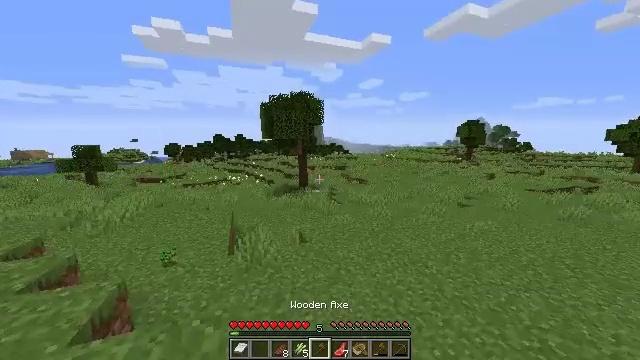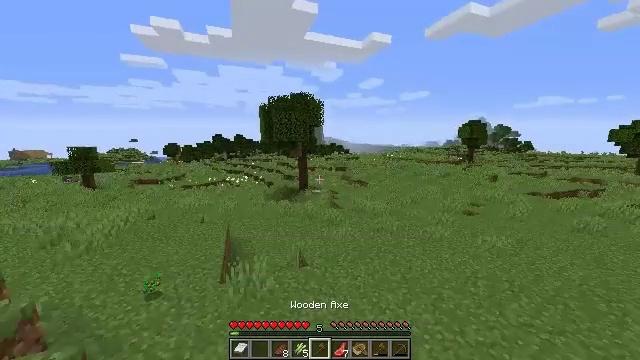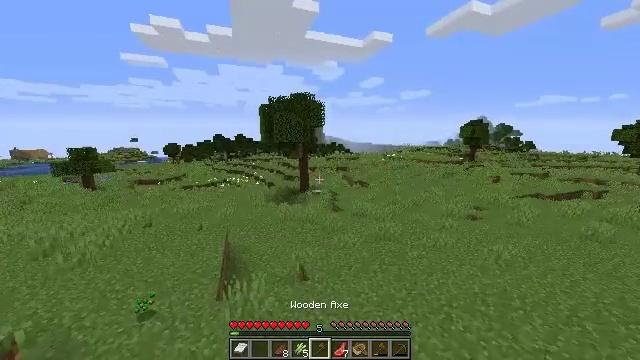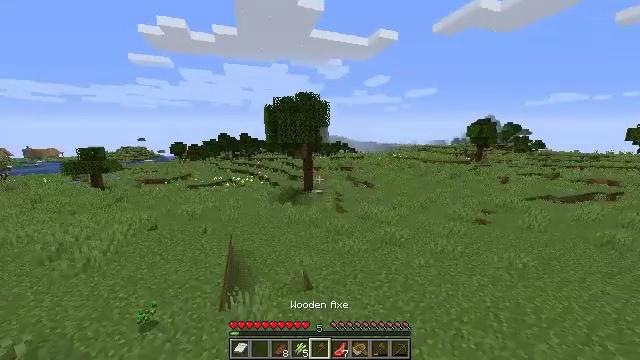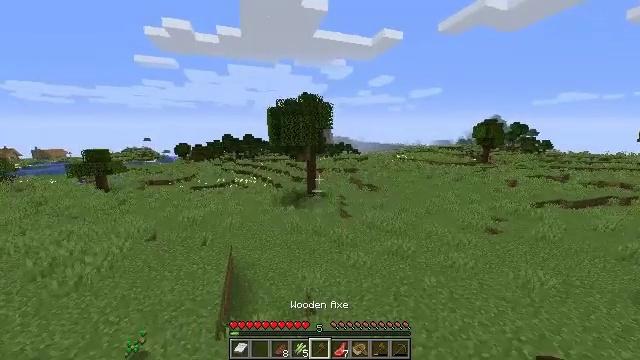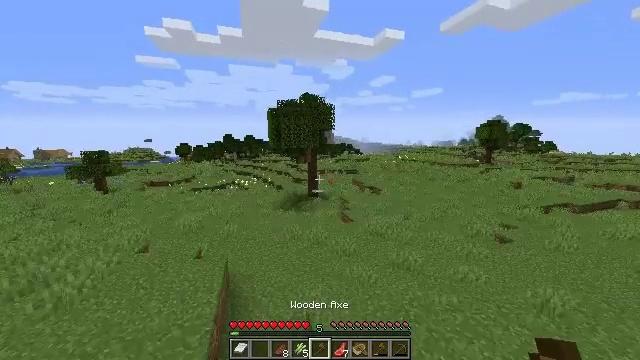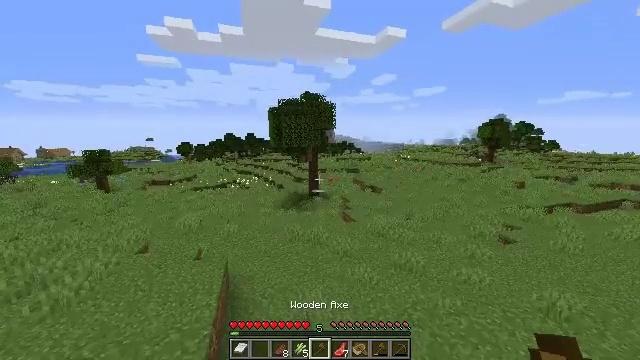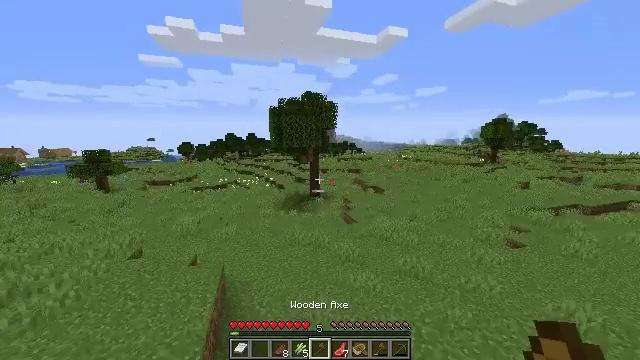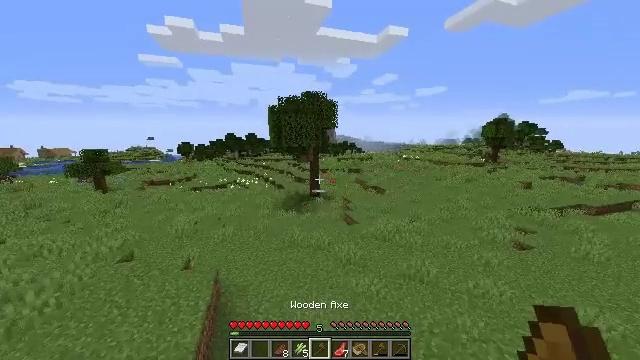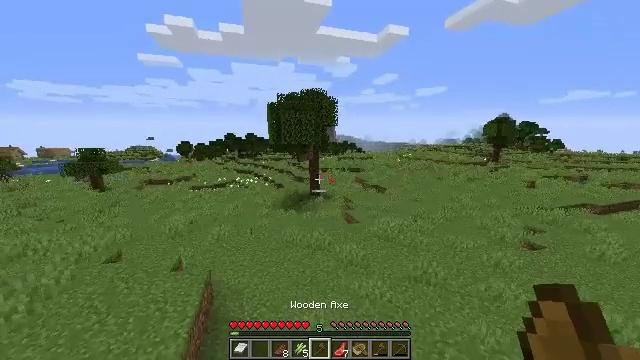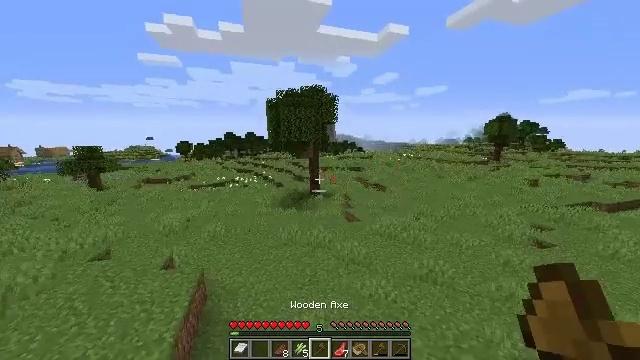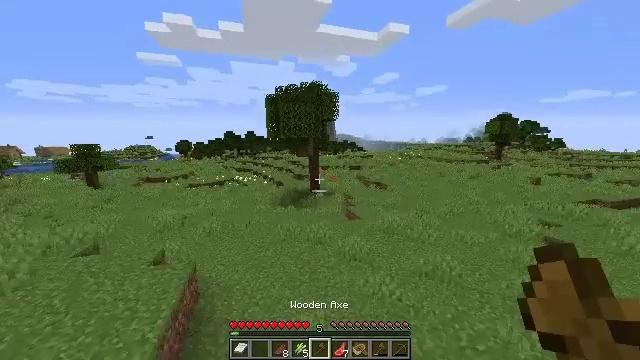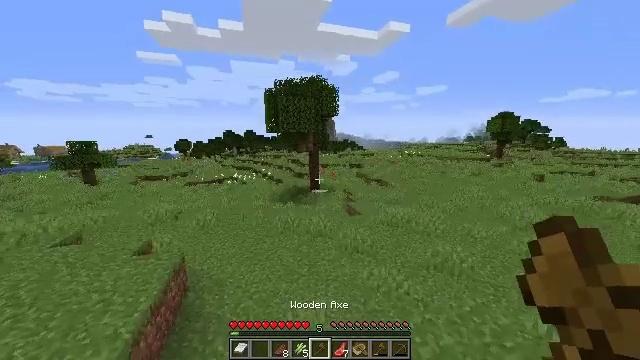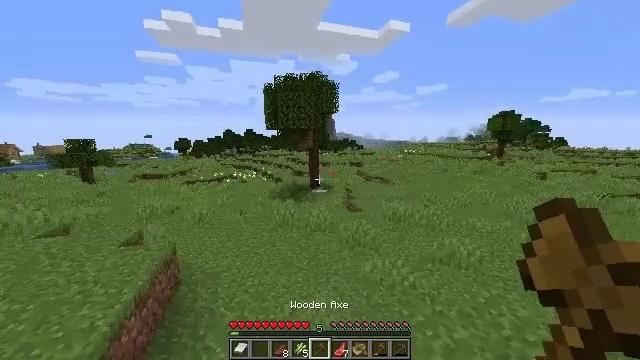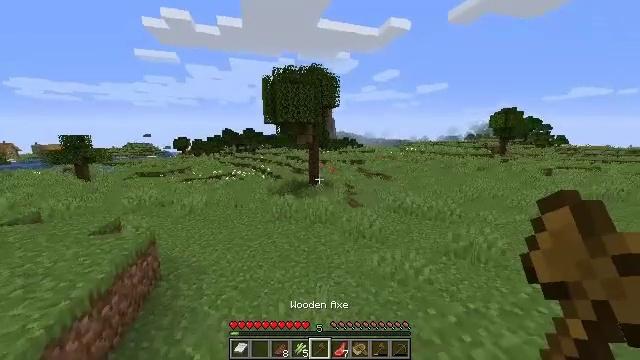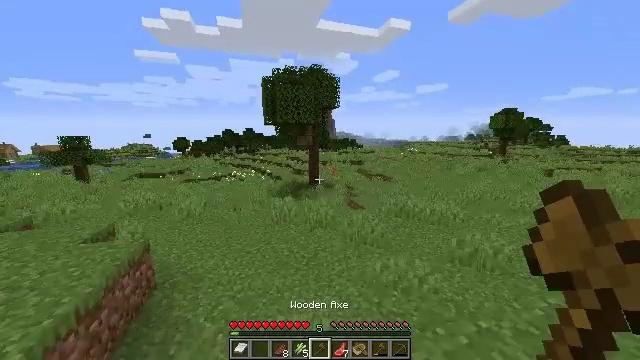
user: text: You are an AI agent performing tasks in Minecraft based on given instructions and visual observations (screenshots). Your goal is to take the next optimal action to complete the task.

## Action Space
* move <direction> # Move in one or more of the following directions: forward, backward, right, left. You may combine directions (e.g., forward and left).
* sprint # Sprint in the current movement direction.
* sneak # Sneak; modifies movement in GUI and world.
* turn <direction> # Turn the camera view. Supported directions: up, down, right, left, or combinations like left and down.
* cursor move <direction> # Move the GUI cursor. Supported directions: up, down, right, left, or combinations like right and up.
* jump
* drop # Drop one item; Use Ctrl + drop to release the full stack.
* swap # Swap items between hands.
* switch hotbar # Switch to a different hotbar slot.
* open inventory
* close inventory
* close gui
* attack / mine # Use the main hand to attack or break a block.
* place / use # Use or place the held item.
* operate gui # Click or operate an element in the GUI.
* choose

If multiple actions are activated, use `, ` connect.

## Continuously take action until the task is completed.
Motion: motion action
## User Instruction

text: Chop down the oak log.
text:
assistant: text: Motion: move forward, jump
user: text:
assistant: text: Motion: move forward, jump
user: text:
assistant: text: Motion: move forward, turn left, jump
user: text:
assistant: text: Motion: move forward, jump
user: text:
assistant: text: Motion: move forward, jump
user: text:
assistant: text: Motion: move forward, jump
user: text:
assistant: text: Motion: move forward, jump
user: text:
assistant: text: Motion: move forward, jump
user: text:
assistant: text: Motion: move forward, jump
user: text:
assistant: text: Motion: move forward, jump
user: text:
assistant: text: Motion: move forward, jump
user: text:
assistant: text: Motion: move forward, jump
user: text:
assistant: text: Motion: move forward, jump
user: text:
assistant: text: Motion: move forward, jump
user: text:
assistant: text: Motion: move forward, jump
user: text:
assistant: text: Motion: move forward, jump
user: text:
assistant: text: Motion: move forward, jump
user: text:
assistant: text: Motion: move forward, jump
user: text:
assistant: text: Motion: move forward, turn down, jump
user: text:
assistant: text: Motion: move forward, turn down, jump
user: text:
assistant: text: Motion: move forward, jump
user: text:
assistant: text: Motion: move forward, jump
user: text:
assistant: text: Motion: move forward, jump
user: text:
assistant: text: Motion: move forward, jump
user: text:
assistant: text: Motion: move forward, jump
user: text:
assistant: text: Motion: move forward, turn up, jump
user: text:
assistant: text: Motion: move forward, jump
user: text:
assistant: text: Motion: move forward, jump
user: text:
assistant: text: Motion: move forward, jump
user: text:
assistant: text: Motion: move forward, jump